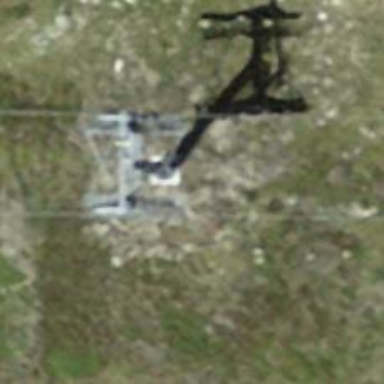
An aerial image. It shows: Pylon for aerialway.